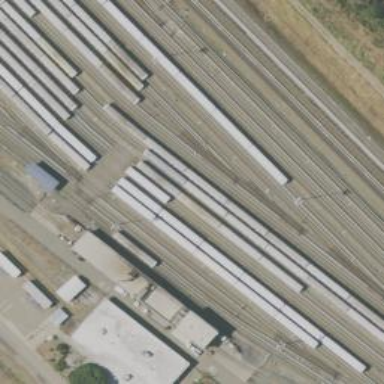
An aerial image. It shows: Electrified rail passing through service yard.